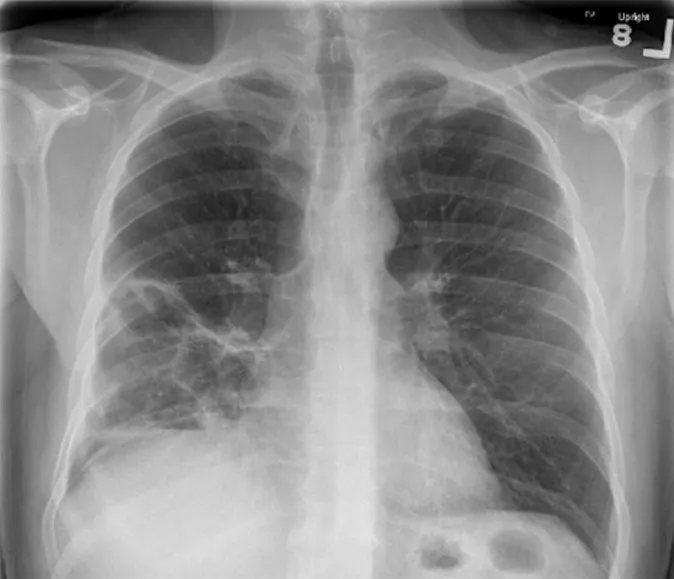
chest X-ray after drainage with a chest tube demonstrated significant improvement in lung aeration with residual pleural and basilar lung changes.
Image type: radiology (x_ray)